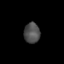
Tissue: skin
Cell type: Endothelial cells
Senescence score: 0.6861
Nuclear area (px): 317
Mean DAPI intensity: 78.912